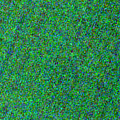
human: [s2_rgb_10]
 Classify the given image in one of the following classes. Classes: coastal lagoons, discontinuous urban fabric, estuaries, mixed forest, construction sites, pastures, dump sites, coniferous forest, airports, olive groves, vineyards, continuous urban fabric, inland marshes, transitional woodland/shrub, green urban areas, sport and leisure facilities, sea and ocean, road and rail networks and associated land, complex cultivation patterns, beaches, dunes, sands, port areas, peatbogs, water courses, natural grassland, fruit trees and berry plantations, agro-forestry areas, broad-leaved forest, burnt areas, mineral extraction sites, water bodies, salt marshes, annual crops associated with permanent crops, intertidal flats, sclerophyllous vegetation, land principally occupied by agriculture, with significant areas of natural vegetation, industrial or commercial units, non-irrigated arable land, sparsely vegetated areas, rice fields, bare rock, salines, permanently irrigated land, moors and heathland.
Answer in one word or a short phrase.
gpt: sea and ocean